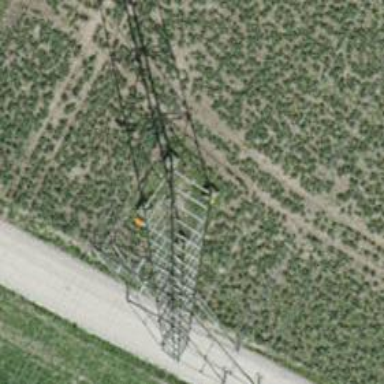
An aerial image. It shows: Power line is depicted.